Aerial crown-view tile of a tropical tree (Barro Colorado Island, Panama), acquired 20250512:
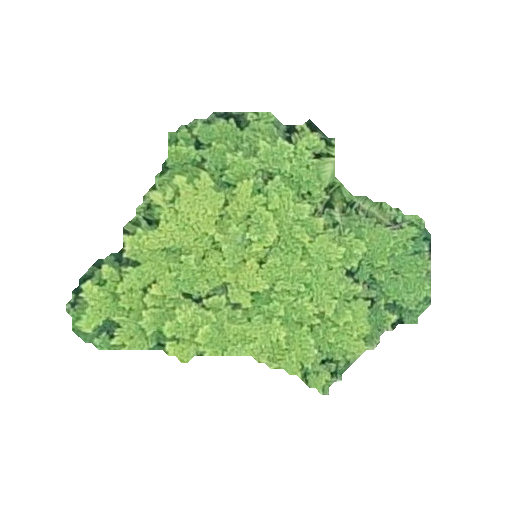
Species: Guapira myrtiflora
GBIF accepted scientific name: Guapira myrtiflora
Crown area: 93.967 m²